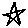
Label: star